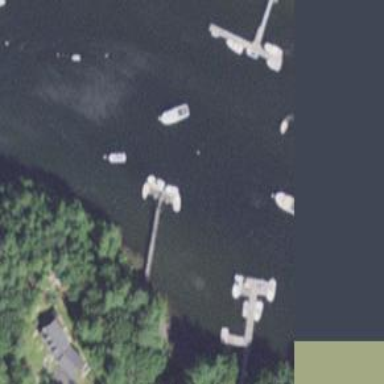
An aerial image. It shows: Man-made pier.